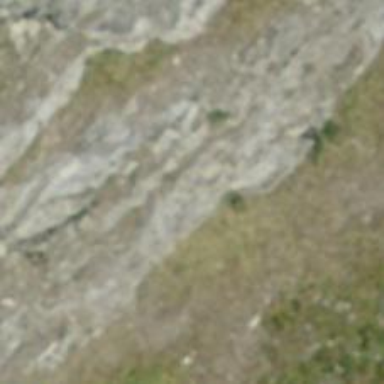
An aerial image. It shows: Cliff in nature.